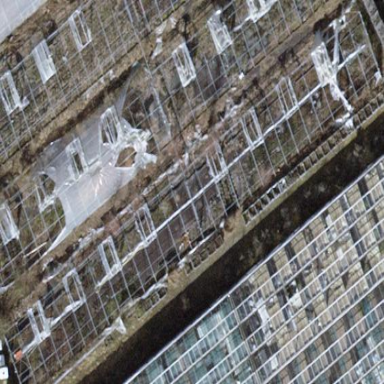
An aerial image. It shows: Greenhouse.